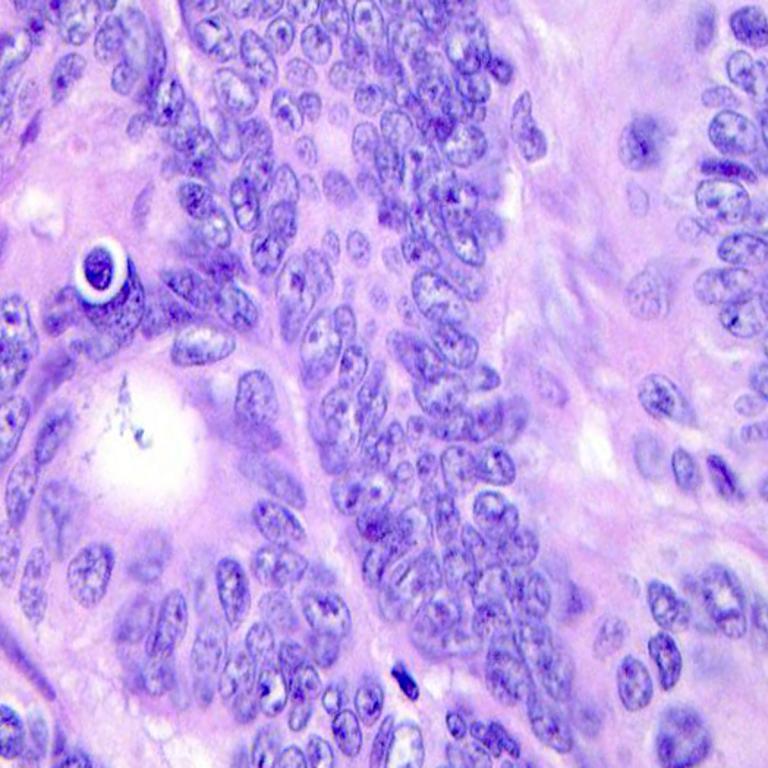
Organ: colon
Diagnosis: adenocarcinomas